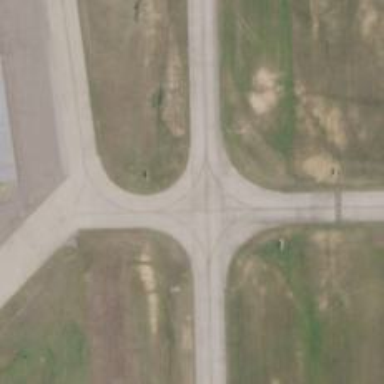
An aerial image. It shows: View of taxiway at the airport.